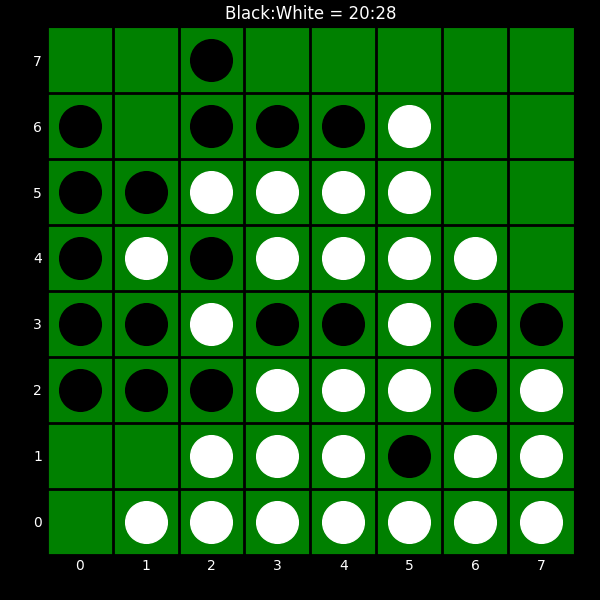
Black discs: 20
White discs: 28